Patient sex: M
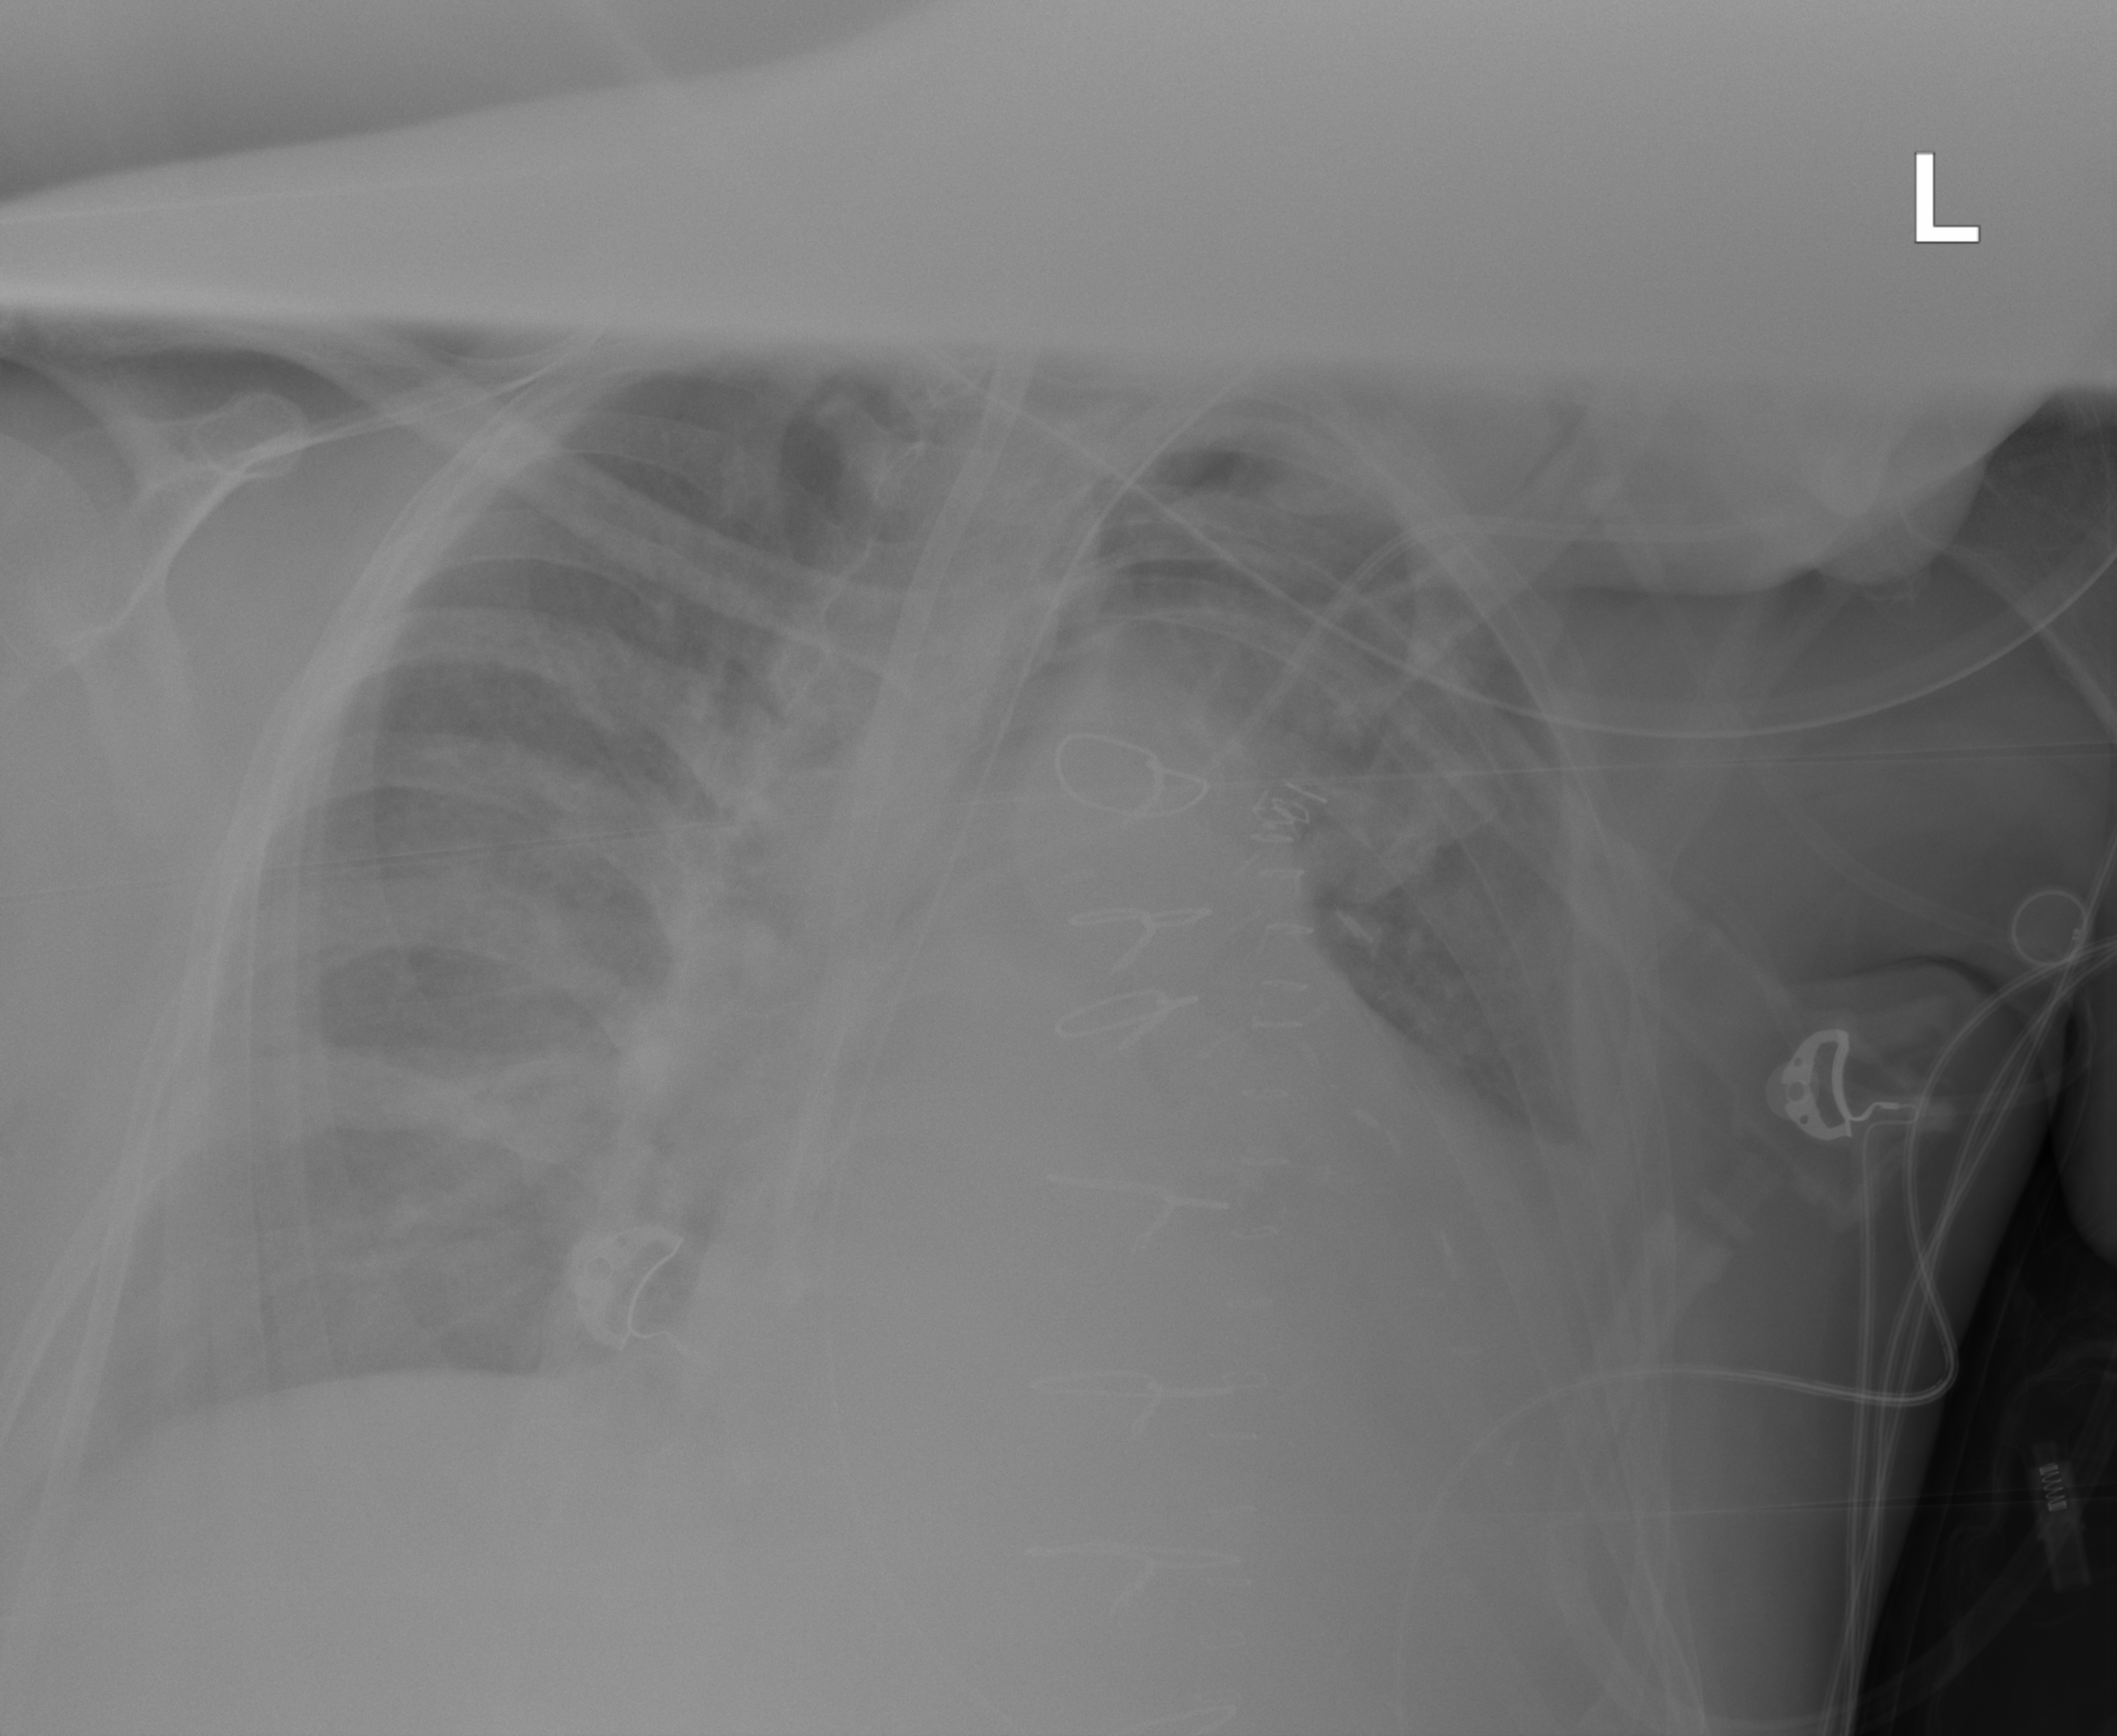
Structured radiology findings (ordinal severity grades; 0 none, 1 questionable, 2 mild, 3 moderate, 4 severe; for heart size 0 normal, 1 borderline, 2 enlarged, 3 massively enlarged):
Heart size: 0
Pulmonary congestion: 2
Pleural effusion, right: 2
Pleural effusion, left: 2
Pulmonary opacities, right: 0
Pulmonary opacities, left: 1
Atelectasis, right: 0
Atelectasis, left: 2